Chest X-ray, PA view. Patient: 55 years old, sex M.
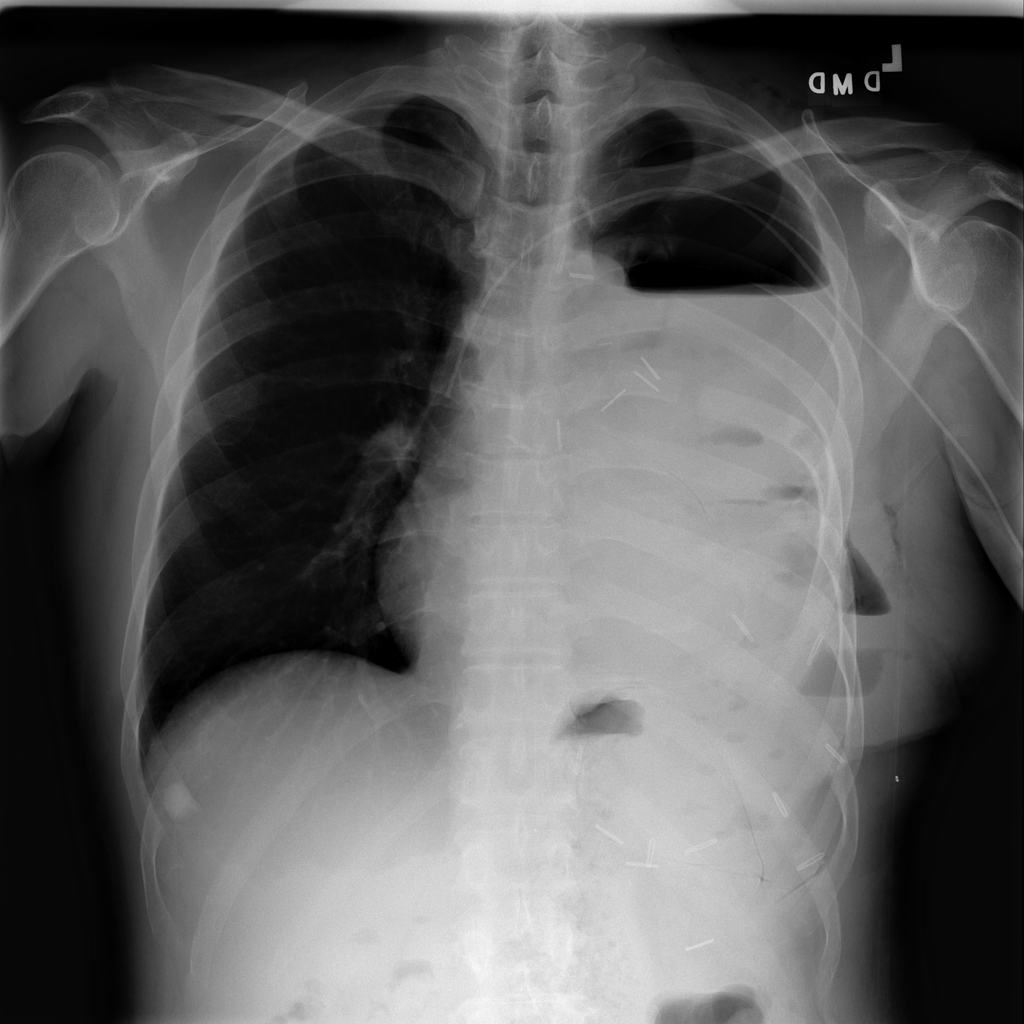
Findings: No Finding